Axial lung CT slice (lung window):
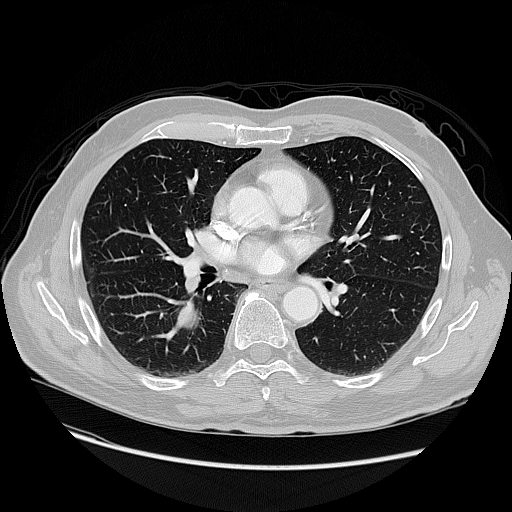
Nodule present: no